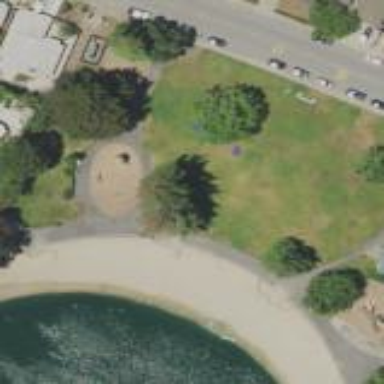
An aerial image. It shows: Park.